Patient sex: F
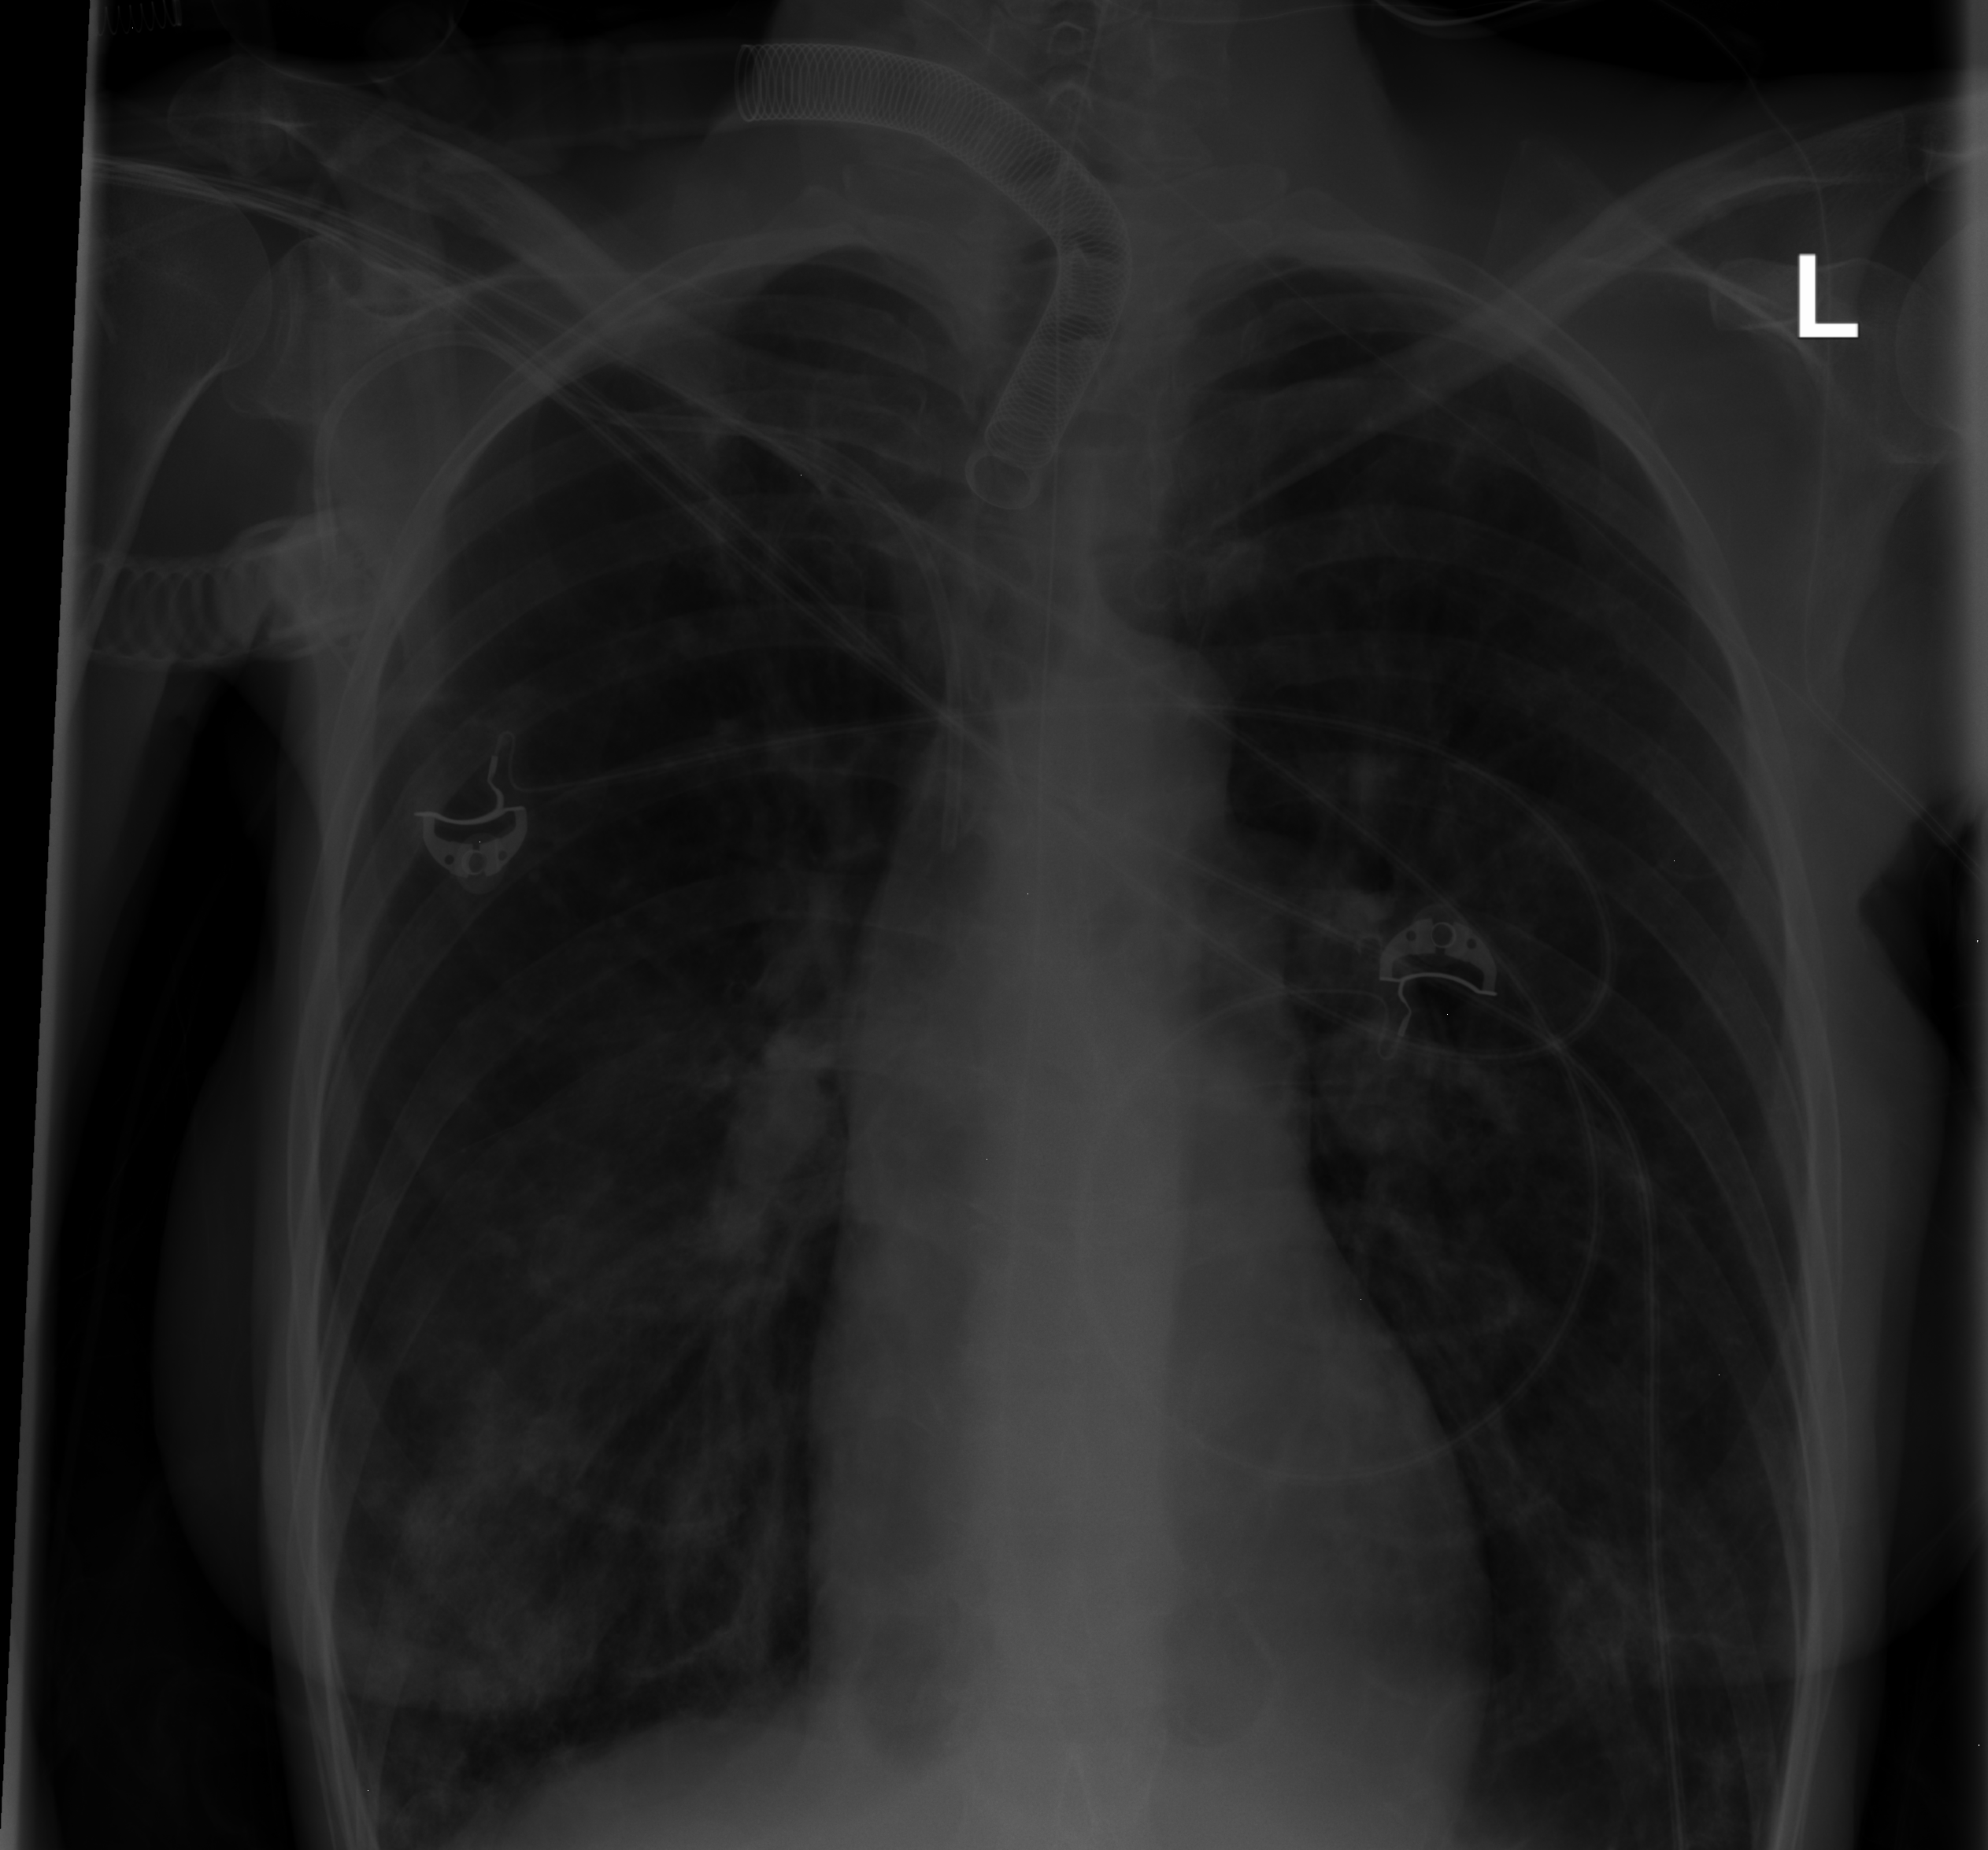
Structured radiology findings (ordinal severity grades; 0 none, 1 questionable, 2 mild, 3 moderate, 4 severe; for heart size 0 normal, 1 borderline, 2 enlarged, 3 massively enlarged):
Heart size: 0
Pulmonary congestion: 0
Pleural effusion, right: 2
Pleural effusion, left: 0
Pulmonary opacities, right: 2
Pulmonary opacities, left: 0
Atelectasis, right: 2
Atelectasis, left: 2